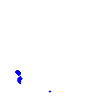
Particle: electron